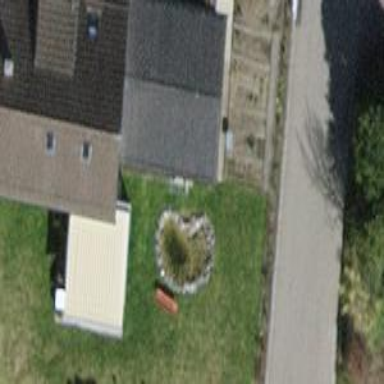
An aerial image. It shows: Building with tiled roof.